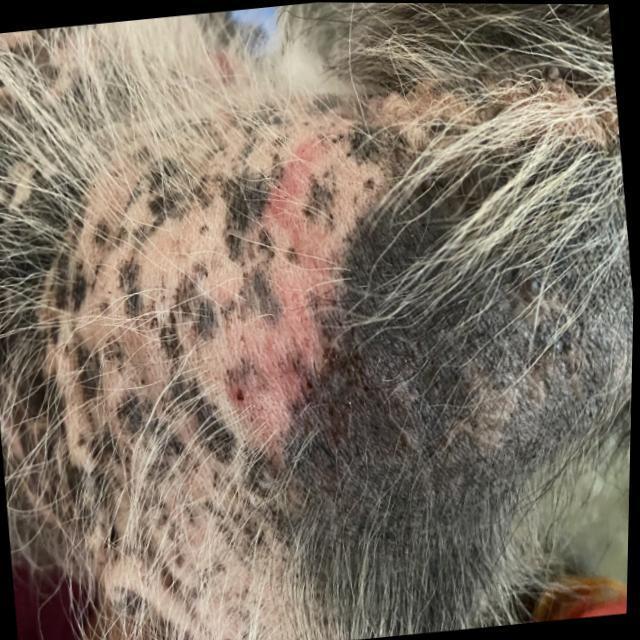
Canine demodicosis (Demodex mange) — caused by Demodex canis mites. Presents with alopecia, follicular papules, pustules, and comedones. Often localized on face and forelimbs.